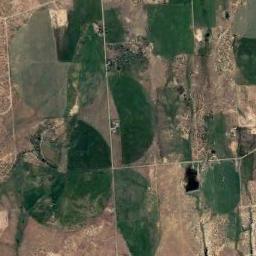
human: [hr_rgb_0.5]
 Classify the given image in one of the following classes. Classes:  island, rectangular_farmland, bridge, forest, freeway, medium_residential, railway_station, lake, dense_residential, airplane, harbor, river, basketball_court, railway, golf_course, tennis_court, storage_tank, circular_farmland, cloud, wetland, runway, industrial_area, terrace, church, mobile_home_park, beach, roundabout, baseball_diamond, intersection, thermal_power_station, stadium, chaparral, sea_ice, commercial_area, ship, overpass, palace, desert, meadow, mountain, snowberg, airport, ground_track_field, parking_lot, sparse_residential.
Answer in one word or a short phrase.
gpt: circular_farmland